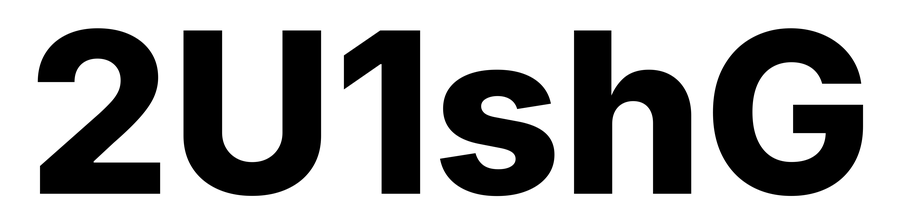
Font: Inter_ExtraBold